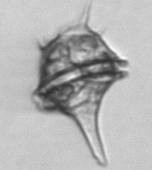
Label: Amylax